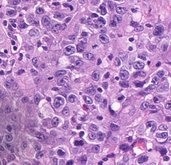
Tumor epithelial tissue: yes
Tumor-associated stroma tissue: no
Normal tissue: no